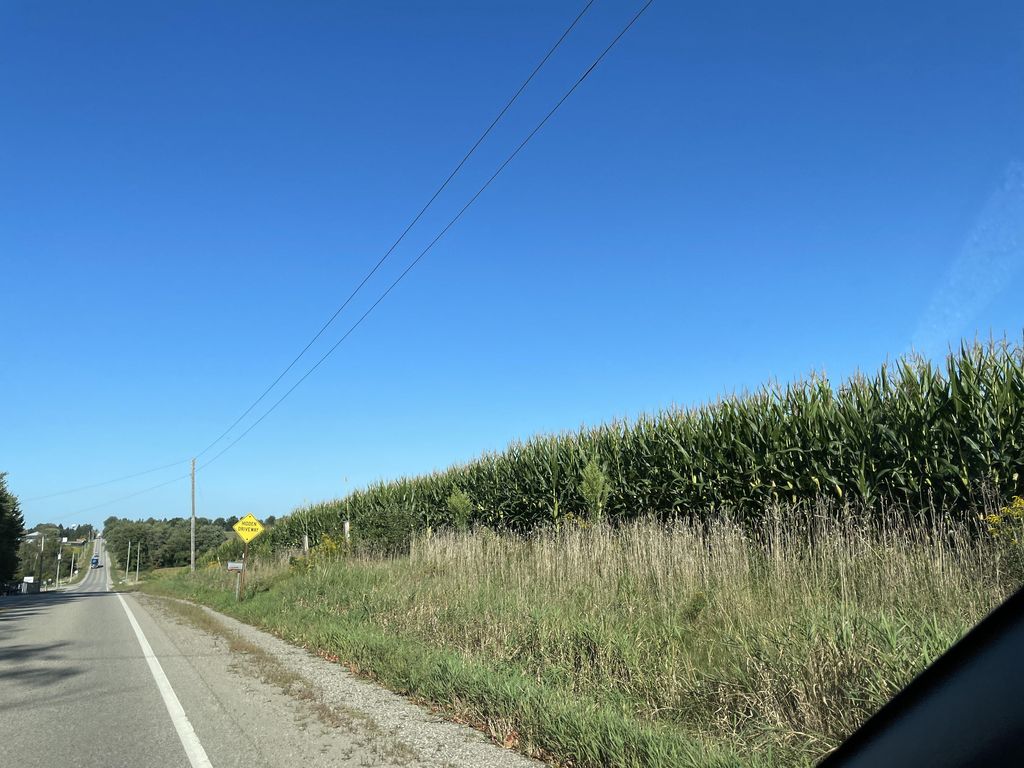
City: kitchener-waterloo